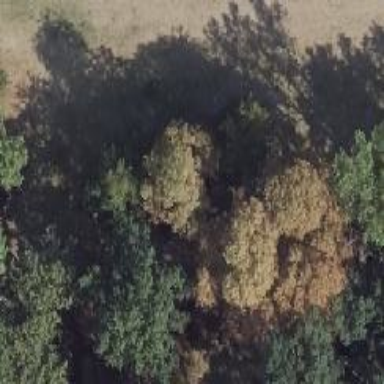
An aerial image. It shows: Deciduous broadleaved tree in park.